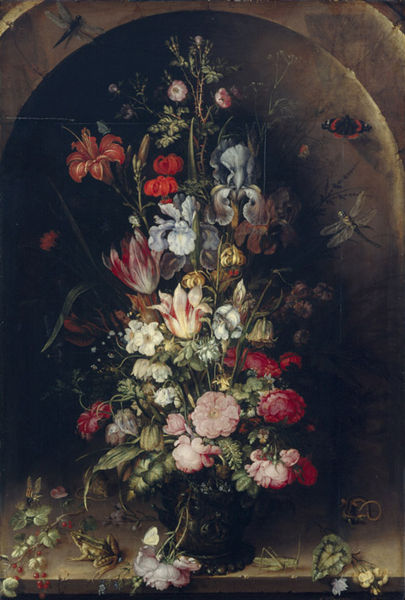
Titel: Blumenstilleben
Künstler: Roelant Savery
Standort: Karlsruhe
Institution: Staatliche Kunsthalle Karlsruhe
Schlagwörter: arch, blue, church, red, white, black, dark, green, painting, yellow, flowers, pink, floor, vase, wood, flower, stone, nature, orange, flying, bouquet, wings, roses, basket, leaves, floral, rose, leaf, stilleben, grapes, butterfly, iris, still, arrangement, snake, lily, niche, pretty, chrysanthemum, frog, bloom, butterflies, petals, stems, insects, insect, tulip, carnations, bugs, grasshopper, beetle, snail, bee, dragonfly, wasp, buzzing